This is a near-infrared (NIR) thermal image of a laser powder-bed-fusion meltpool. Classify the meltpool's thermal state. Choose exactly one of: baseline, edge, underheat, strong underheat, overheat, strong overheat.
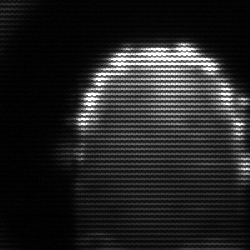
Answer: baseline